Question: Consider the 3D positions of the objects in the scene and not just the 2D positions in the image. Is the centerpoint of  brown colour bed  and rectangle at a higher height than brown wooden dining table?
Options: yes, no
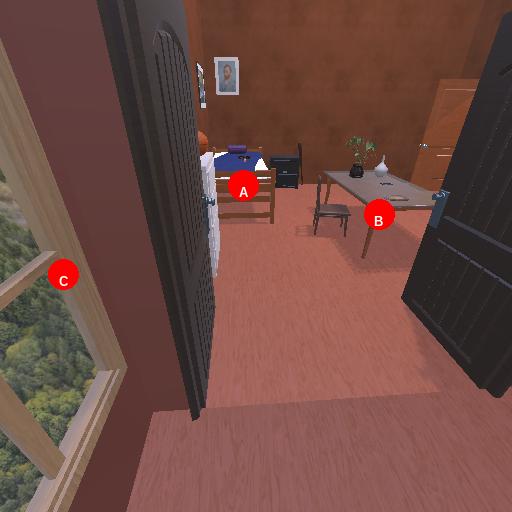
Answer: yes